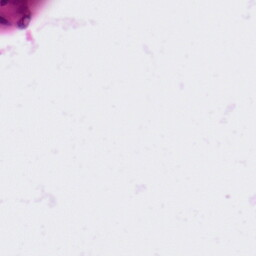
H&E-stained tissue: Colon